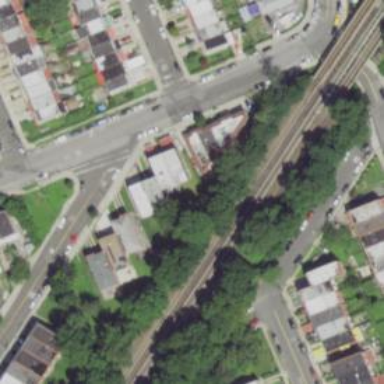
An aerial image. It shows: Electrified rail siding.